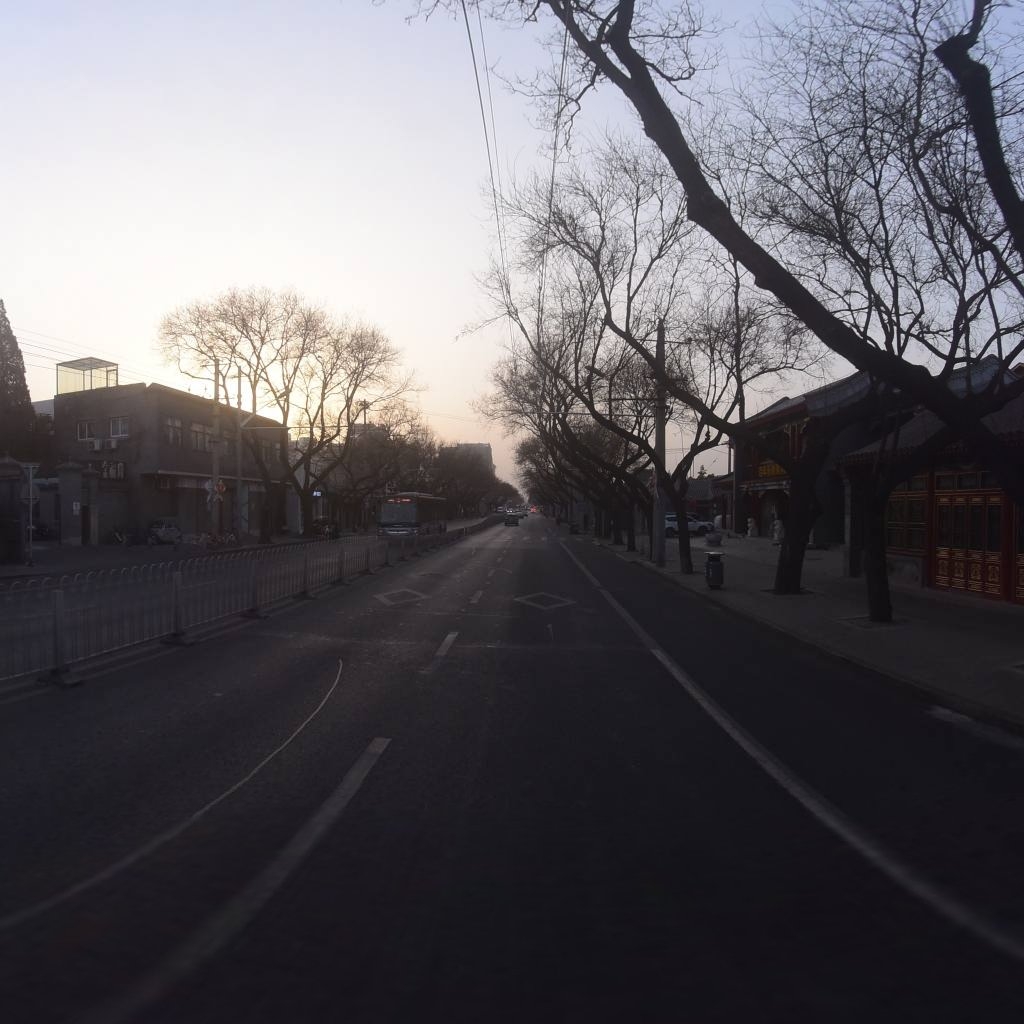
Region: Xicheng
Road damage annotations: longitudinal patch